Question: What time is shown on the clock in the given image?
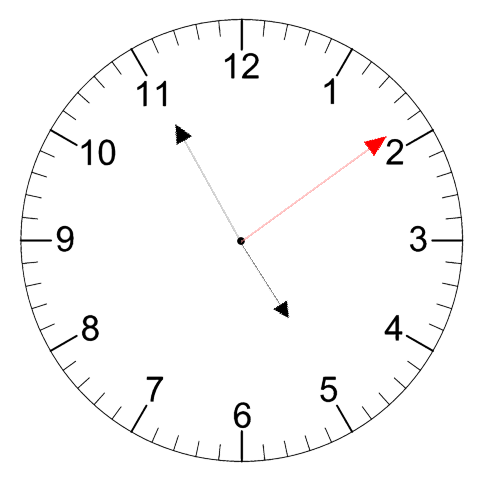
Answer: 04:55:09